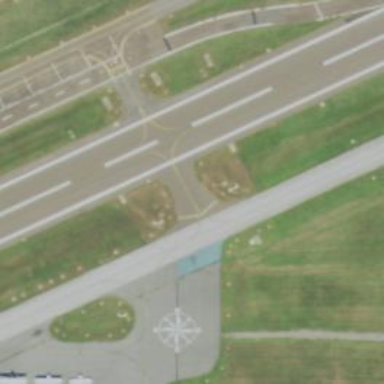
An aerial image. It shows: View of taxiway at the airport.